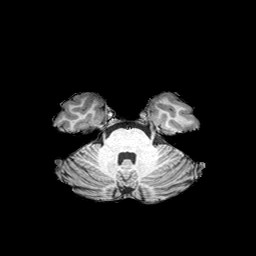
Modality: T1w
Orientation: coronal
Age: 25
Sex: female
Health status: healthy